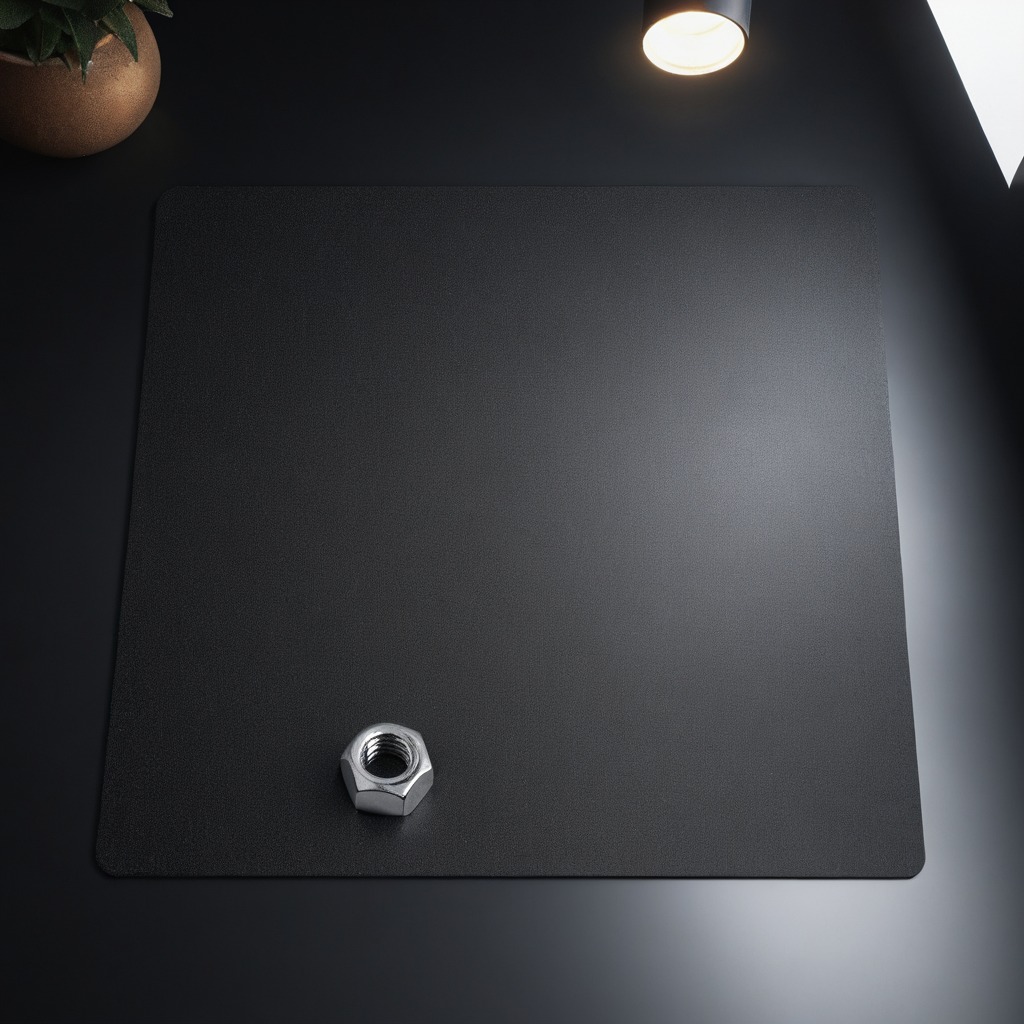
A metal nut lies on the clean granite tabletop beneath the black rubber mat.